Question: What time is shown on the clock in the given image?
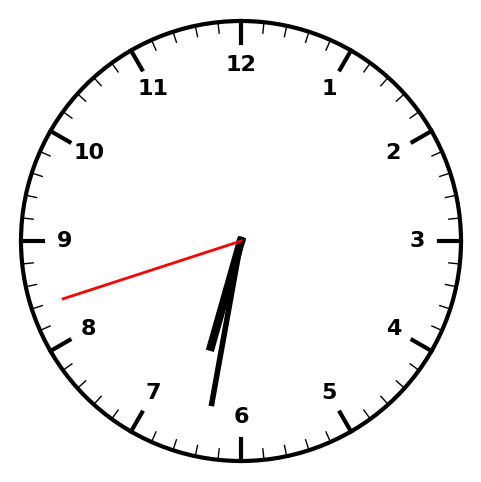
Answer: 06:31:42